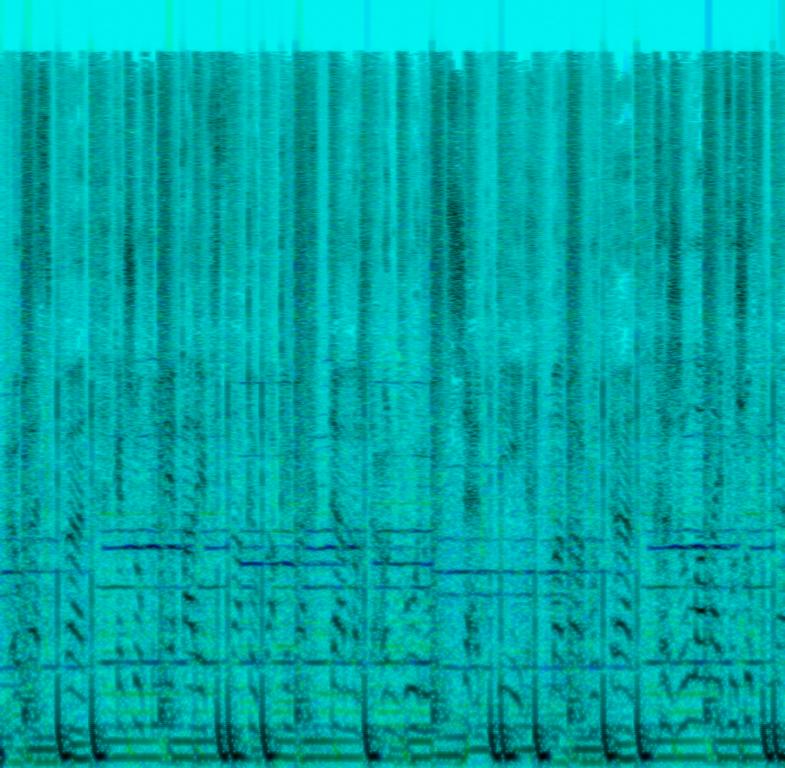
A male rapper sings this groovy melody. The song is medium tempo with a steady drumming rhythm, groovy bass line, a melancholic flute countermelody, keyboard harmony and guitar accompaniment. The song is exciting and passionate. The song is a modern Russian rap song with a story telling nature.